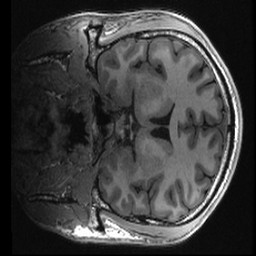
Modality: T1w
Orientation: coronal
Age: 30
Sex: male